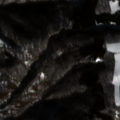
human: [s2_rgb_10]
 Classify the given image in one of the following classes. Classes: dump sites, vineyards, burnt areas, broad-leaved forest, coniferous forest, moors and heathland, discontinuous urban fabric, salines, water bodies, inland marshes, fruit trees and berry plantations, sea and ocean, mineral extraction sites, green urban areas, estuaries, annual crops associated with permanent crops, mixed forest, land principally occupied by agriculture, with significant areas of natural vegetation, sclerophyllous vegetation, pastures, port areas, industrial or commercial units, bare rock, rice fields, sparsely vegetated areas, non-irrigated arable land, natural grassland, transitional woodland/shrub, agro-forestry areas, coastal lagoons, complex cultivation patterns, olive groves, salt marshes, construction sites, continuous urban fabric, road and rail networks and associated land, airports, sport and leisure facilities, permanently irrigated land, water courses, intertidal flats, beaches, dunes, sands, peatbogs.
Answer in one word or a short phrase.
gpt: broad-leaved forest